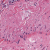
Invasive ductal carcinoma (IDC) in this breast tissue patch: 0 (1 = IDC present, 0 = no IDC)